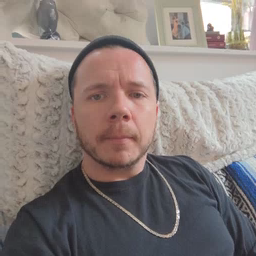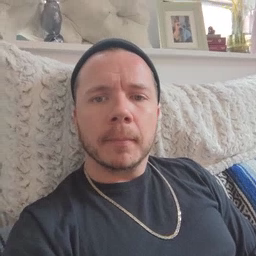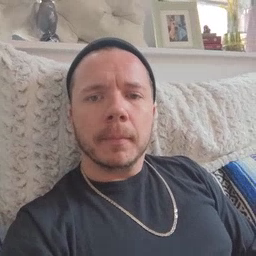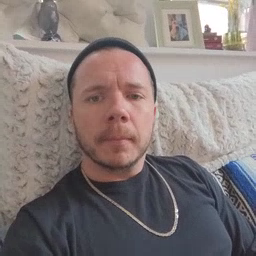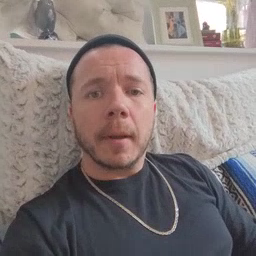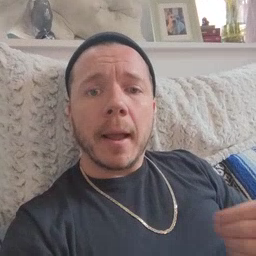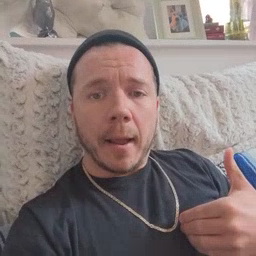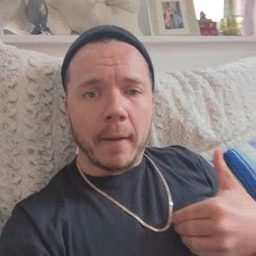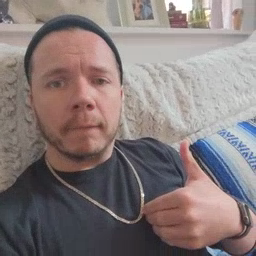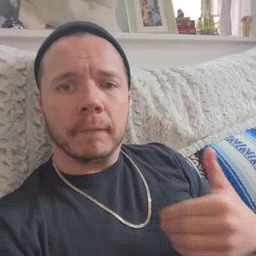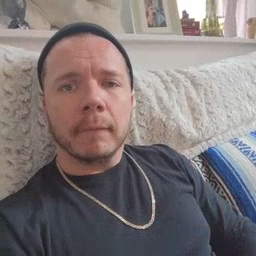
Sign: have